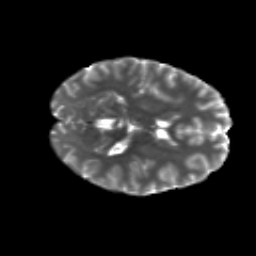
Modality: T2w
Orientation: axial
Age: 18
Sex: male
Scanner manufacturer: siemens
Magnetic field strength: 3 T
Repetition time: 8.8 s
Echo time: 0.085 s